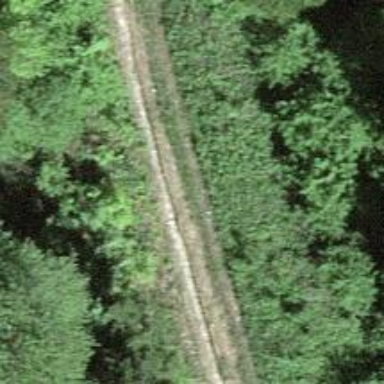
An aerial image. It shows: Rough ground track with grade5 tracktype. The track has very horrible smoothness.